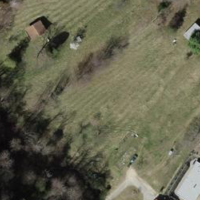
EUNIS habitat code: 24
Species observed at this site:
Geranium columbinum